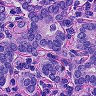
Metastatic tissue present: yes